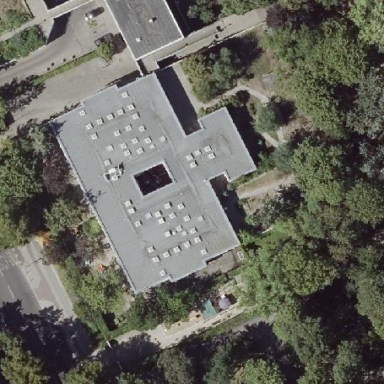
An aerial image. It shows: Kindergarten.